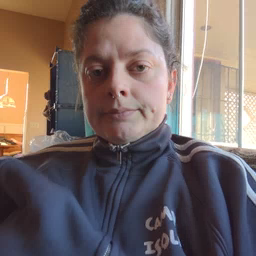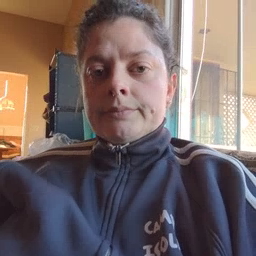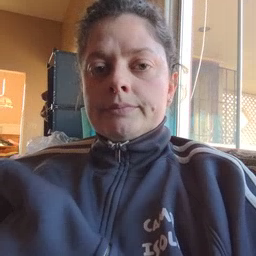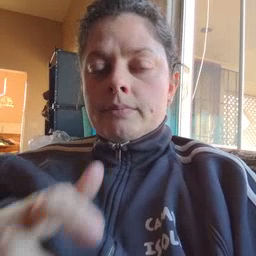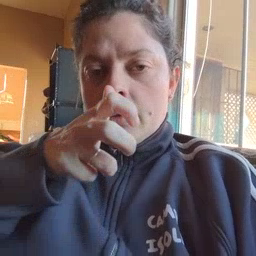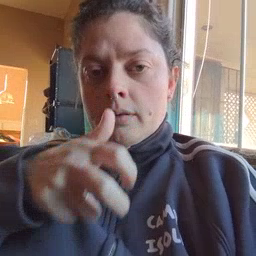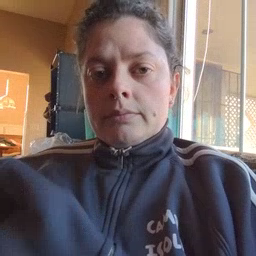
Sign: bug